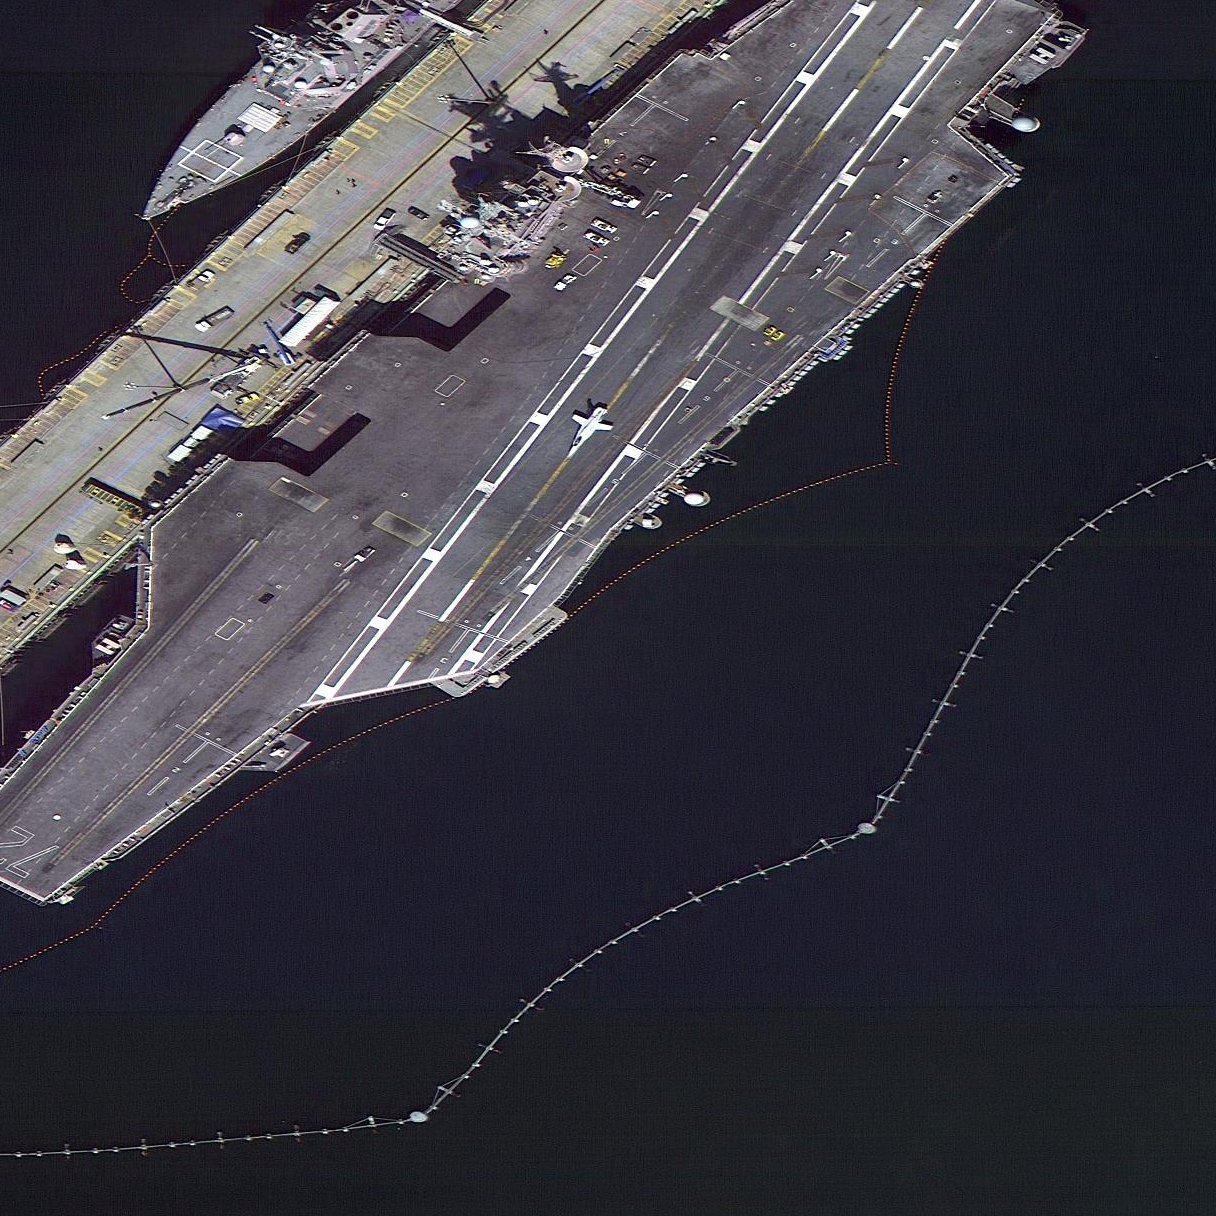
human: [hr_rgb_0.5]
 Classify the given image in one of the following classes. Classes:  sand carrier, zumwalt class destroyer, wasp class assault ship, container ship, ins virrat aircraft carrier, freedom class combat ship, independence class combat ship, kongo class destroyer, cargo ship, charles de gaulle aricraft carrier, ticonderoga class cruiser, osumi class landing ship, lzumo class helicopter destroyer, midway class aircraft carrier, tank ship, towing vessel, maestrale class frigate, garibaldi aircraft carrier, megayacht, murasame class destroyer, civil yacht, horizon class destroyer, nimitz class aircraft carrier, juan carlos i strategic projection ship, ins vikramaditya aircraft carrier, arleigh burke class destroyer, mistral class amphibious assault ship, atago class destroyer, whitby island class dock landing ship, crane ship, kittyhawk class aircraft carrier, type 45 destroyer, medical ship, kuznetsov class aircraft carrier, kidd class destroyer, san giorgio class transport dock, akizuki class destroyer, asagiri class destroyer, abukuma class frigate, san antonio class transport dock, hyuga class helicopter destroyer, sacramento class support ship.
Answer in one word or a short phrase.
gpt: Nimitz class aircraft carrier